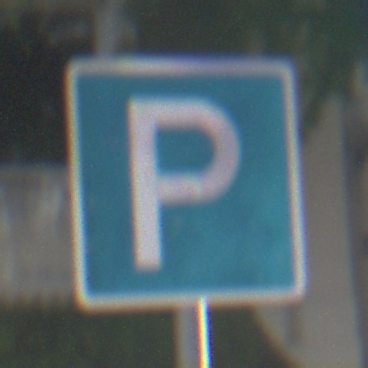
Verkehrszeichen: Parken
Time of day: MorningAfternoon
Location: Outdoor (Urban)
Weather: PartlyCloudy
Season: NotSpecified
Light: Natural